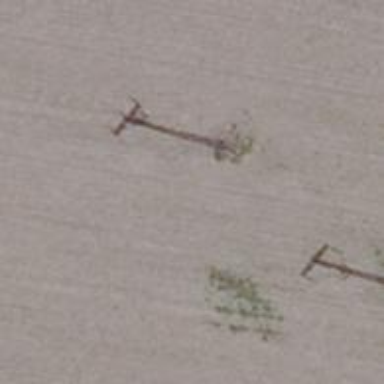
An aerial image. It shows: Power pole.